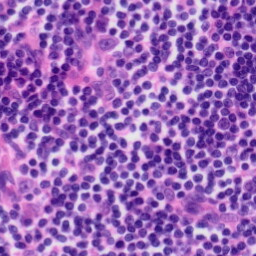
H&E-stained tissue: Tonsil